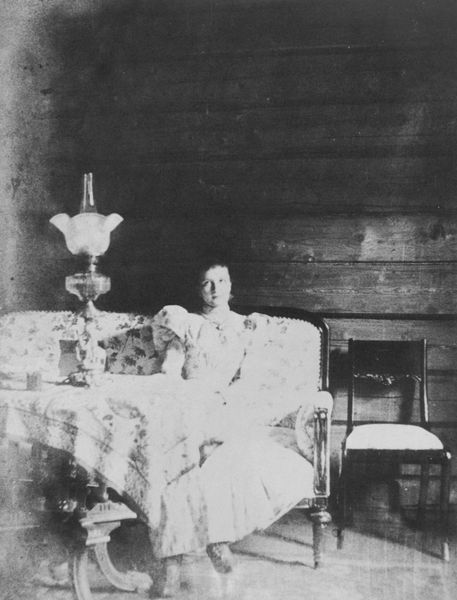
Titel: Empfangszimmer des Ofrosimow-Hauses
Künstler: Russischer Photograph
Schlagwörter: schatten, weiß, mädchen, sitzen, frau, grau, hell, holz, kleid, lampe, licht, raum, schmuck, schwarz, stuhl, tisch, blick, dame, tuch, muster, rock, jung, wand, gesicht, sockel, ärmel, bildnis, holzstuhl, portrait, porträt, tischbein, tischdecke, tischtuch, interieur, sessel, sitzend, leuchte, puffärmel, beine, terrasse, sommer, sofa, wohnzimmer, lehne, schuhe, bank, dielen, füsse, jugendstil, polster, diele, um 1900, stube, bretter, couch, momentaufnahme, foto, fotografie, photographie, fussboden, messing, fuss, schwarzweiß, bürgertum, photo, öllampe, holzwand, fotographie, aufnahme, palisander, vertäfelung, fensterlos, dachkammer, petroleum, petroleumlampe, dachwohnung, pluder, leucht, photograpgie, damenbildnis, panelen, aufgepludert, dachschröge, ebebholz, graujung, rpschen